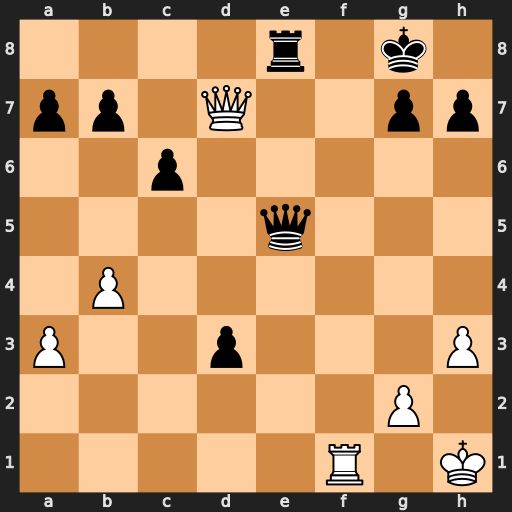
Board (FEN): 4r1k1/pp1Q2pp/2p5/4q3/1P6/P2p3P/6P1/5R1K
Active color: w
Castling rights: -
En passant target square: -
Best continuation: Qf7+ Kh8 Qf8+ Rxf8 Rxf8#